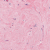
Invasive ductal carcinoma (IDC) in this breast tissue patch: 0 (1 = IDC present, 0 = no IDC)